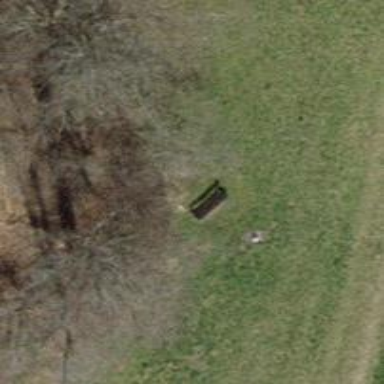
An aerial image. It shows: Brown bench.